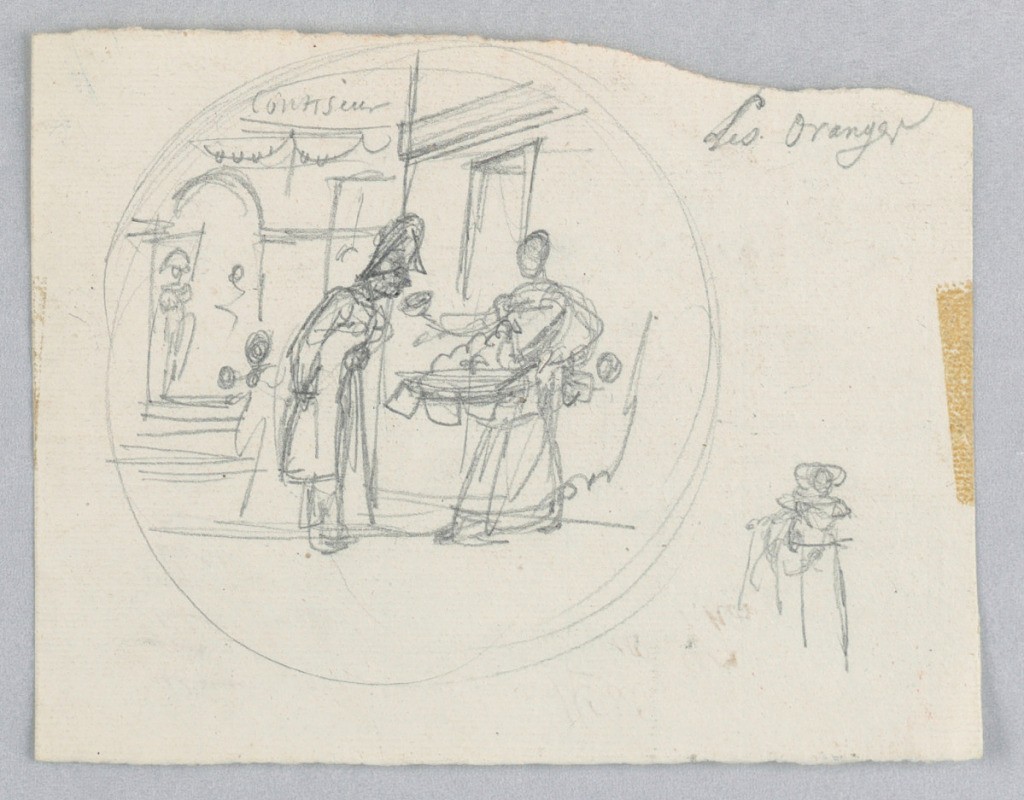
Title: Design for a Painted Porcelain Plate, Les Oranges (Oranges) from Service des Objets de Dessert (Dessert Service)
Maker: Jean Charles Develly, French, 1783 - 1849
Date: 1819–20
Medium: Graphite on cream laid paper
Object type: Drawing
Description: Design for a painted porcelain plate, rondel. Sketch of a confectioner's shop.  Figure of a woman, center right, appears to be holding a basket of candy.  A figure to her left gazes at the candy.